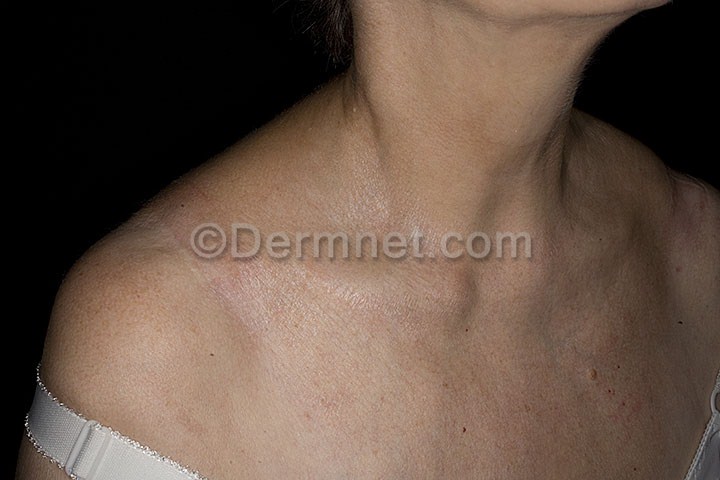
Disease: Psoriasis pictures Lichen Planus and related diseases